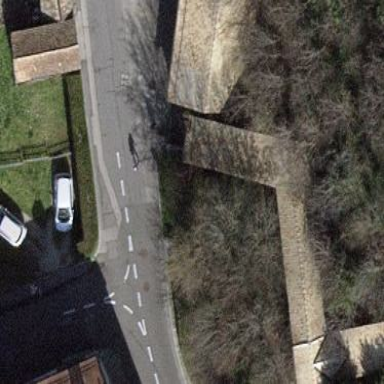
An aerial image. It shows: View of roof of building.